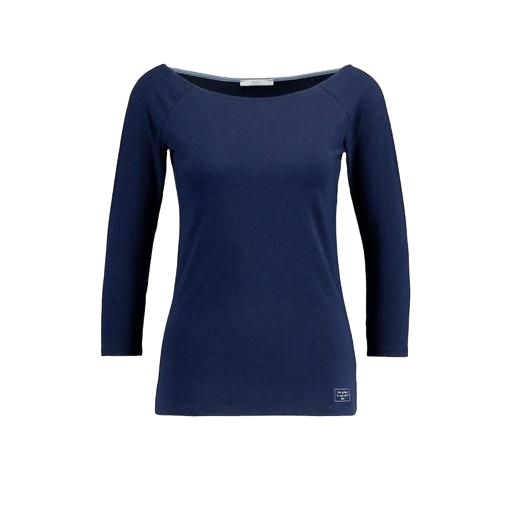
blue petite boat-neck t-shirt only macy, blue scoop-neck raglan t-shirt only macy, bateau shirt, white background